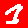
Digit: 1